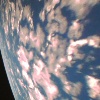
Label: cloud